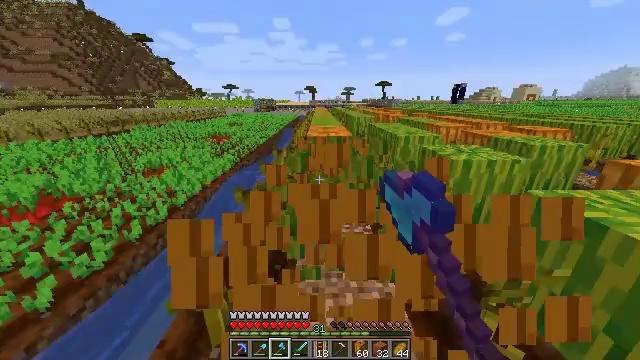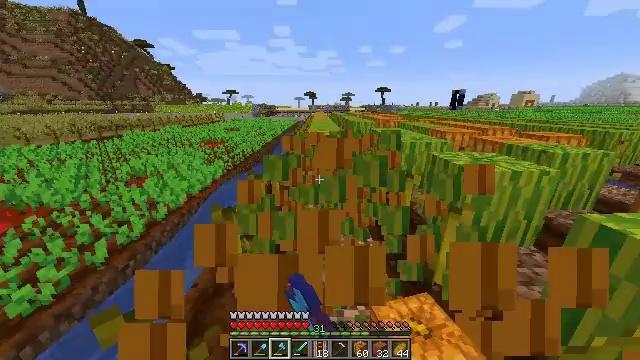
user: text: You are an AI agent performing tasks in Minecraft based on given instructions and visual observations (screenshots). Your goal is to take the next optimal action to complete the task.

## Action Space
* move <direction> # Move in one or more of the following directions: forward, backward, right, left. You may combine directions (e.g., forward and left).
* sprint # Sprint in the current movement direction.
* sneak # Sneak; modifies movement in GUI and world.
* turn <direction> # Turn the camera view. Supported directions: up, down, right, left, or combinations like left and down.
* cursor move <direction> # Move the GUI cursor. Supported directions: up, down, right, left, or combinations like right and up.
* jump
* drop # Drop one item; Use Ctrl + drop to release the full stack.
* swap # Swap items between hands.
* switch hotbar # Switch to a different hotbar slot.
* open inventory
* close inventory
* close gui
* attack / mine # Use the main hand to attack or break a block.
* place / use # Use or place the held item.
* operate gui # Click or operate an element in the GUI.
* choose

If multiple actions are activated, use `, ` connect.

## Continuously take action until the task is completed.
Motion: motion action
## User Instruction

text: Attack the melon to collect it.
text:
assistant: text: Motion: move forward, sprint, turn up, attack / mine
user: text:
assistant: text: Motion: sprint, attack / mine